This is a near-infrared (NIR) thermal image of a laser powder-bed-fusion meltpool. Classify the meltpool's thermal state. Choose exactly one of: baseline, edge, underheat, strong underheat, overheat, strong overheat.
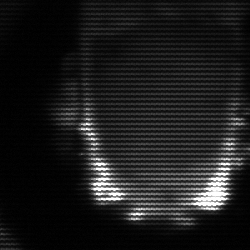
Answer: baseline